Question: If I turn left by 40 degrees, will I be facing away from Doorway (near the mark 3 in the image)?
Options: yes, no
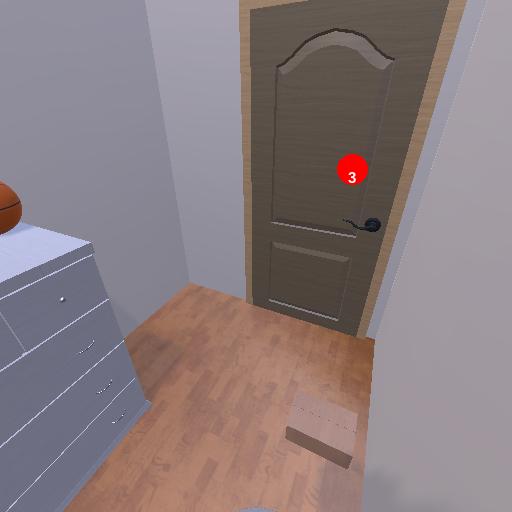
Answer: yes